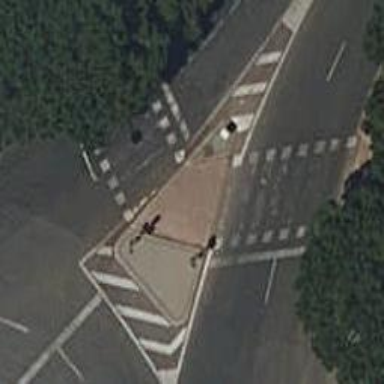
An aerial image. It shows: Footway with traffic signals at crossing.